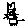
Label: cat